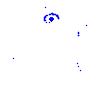
Particle: proton